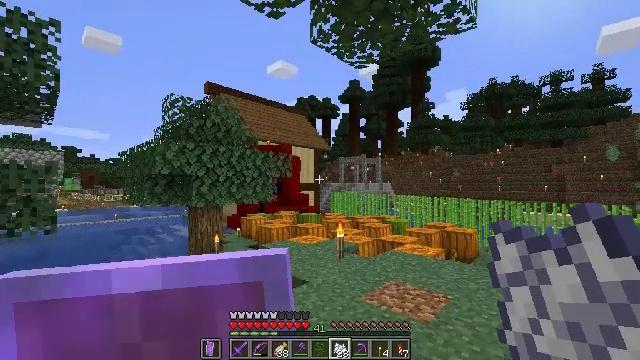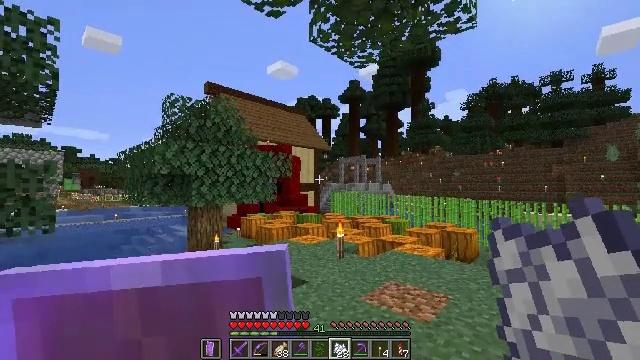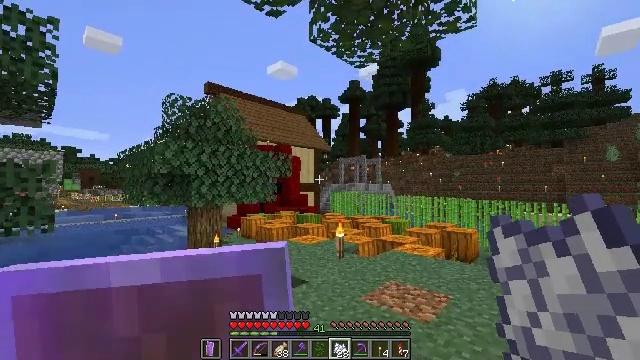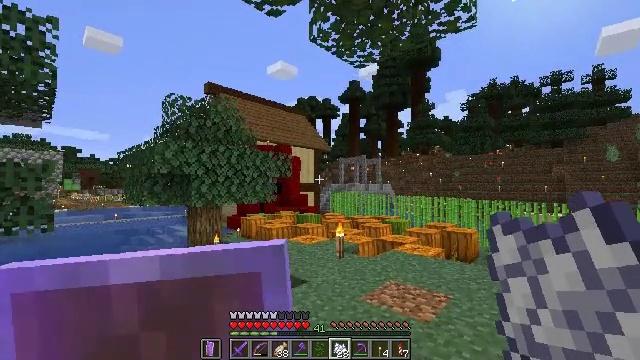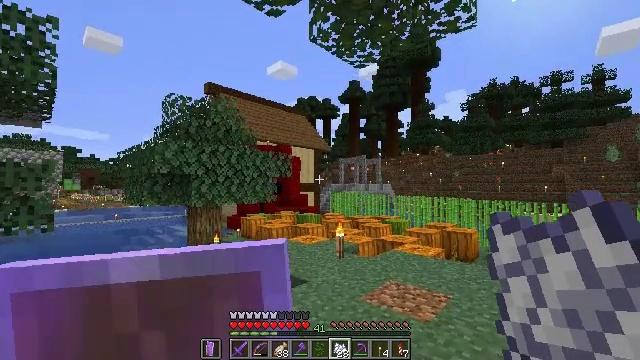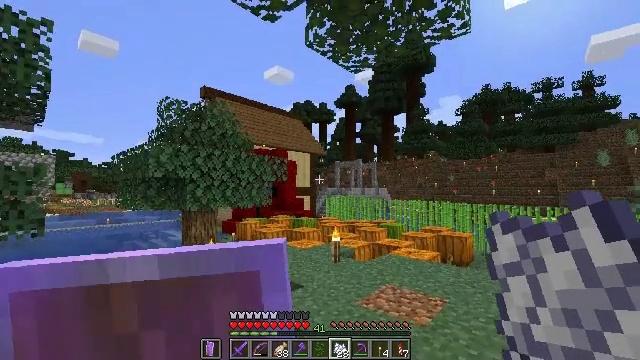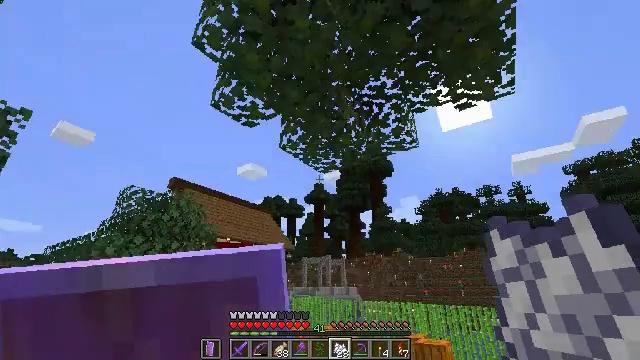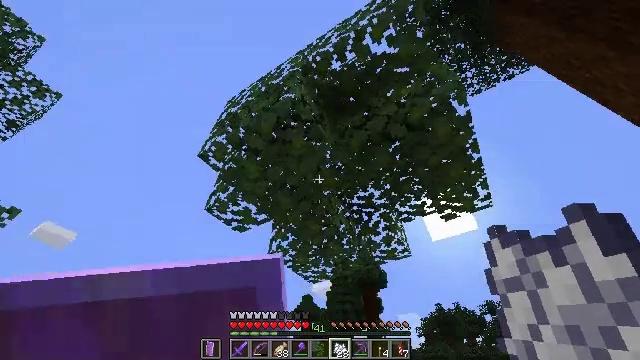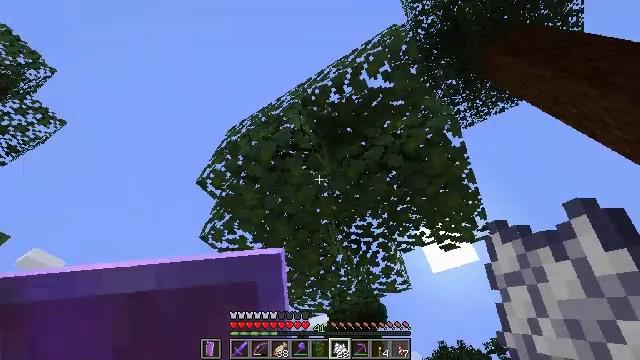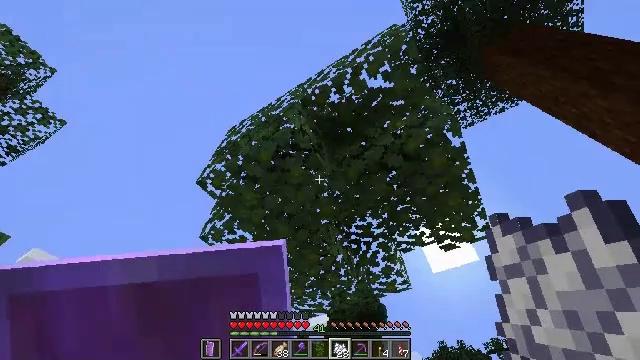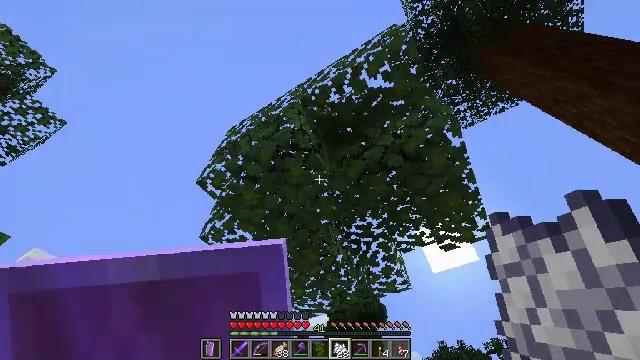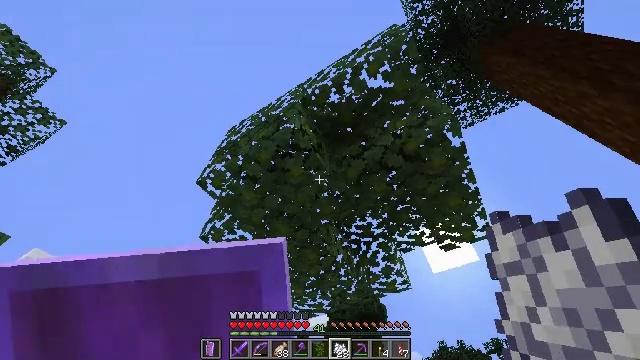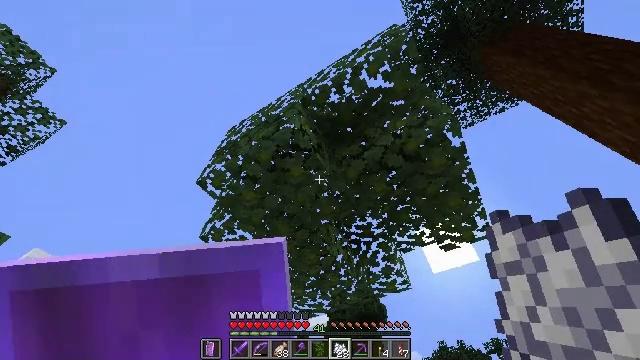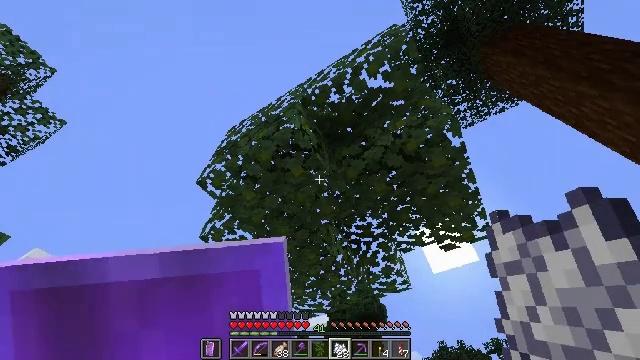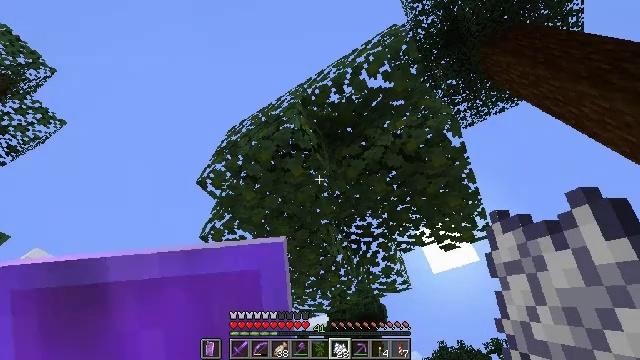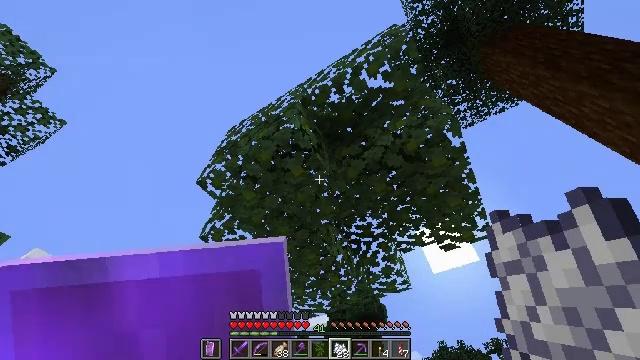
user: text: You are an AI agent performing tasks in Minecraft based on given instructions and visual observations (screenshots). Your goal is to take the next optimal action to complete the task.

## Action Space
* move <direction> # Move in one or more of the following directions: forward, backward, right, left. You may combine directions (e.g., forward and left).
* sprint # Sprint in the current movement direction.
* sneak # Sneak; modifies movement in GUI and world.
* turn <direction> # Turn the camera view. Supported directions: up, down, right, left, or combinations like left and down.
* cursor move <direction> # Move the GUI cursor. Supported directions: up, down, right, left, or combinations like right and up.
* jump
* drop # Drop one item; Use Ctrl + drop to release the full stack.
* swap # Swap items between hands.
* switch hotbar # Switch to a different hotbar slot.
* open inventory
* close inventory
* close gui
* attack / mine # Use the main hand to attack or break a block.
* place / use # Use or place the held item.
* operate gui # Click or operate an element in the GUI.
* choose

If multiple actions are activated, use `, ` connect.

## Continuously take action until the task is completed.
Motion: motion action
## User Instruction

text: Attack the jungle leaves to remove it.
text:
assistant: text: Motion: no_op
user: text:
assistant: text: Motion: no_op
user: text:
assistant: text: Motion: no_op
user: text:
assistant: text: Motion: no_op
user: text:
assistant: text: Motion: no_op
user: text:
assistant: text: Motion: turn right and up
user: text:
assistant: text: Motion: turn right and up
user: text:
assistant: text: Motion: turn up
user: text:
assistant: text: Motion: no_op
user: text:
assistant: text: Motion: no_op
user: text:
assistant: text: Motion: no_op
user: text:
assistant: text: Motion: no_op
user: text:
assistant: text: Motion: no_op
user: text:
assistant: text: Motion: no_op
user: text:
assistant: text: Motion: no_op
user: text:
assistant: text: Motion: no_op
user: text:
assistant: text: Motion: no_op
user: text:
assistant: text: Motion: no_op
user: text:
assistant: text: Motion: no_op
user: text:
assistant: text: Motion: no_op
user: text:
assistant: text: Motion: no_op
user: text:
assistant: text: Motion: no_op
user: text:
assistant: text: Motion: no_op
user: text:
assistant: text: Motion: no_op
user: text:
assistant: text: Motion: no_op
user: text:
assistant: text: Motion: no_op
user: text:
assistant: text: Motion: no_op
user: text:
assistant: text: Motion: no_op
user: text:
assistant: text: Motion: no_op
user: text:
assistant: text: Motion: no_op